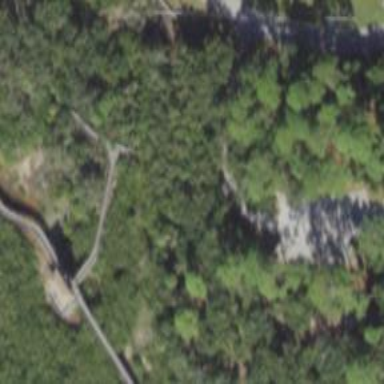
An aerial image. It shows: Path.